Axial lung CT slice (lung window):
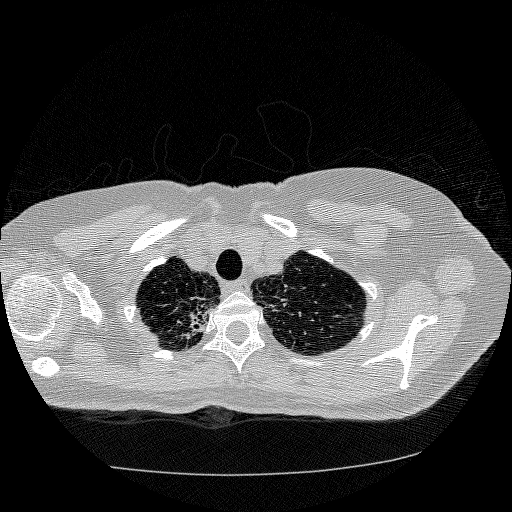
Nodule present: no